Question: Is there a way to add Onchange event to the adaptive card input field that is rendered in webchat (version V4). Example changing a quantity value (Adaptive card inputfield of type number) in the checkout screen should update the Total value (Adaptive card text field)
To keep it simple....In the below image once i change the number in the input box it should update in the below text box. everything should happen on the webchat V4(React) client side

Below are the options i tried, don't have any code to submit here:
option1: Tried to add an event to quantity input field in the card coming from the bot using middleware but not able to find an option to uniquely identify the input field to add the event (can see multiple input fields based on no of items in the card)
option2: create a new card in the frontend based on the card coming from bot and add events to that new card. Is it possible to interrupt the message going to bot and send a card from the frontend ?
option3: add an update button to the card so that the total is calculated in the backend and a update card is submitted to the user
below is the payload:
'''
{
"$schema": "http://adaptivecards.io/schemas/adaptive-card.json",
"version": "1.0",
"type": "AdaptiveCard",
"body": [
{
"type": "TextBlock",
"text": "Output",
"weight": "Bolder",
"horizontalAlignment": "Center",
"size": "Large",
"id": "output",
"color": "Good"
},
{
"type": "Container",
"items": [
{
"$data": "{items}",
"type": "Container",
"items": [
{
"type": "TextBlock",
"text": " ",
"id": "line",
"spacing": "None"
},
{
"type": "Image",
"altText": "",
"id": "myimage",
"url": "{imgUrl}",
"spacing": "None",
"size": "Stretch",
"width": "1000px",
"height": "100px"
},
{
"type": "ColumnSet",
"id": "imgset",
"columns": [
{
"type": "Column",
"width": 50,
"id": "desc",
"items": [
{
"type": "TextBlock",
"text": "{description}",
"weight": "Bolder",
"spacing": "None",
"id": "desc",
"wrap": true,
"maxLines": 4
}
],
"spacing": "None"
}
],
"spacing": "None"
},
{
"type": "ColumnSet",
"spacing": "None",
"columns": [
{
"type": "Column",
"width": 50,
"id": "qty",
"items": [
{
"type": "Input.Number",
"placeholder": "Quantity",
"id": "myquantity",
"min": 0,
"max": 100,
"value": "{quantity}",
"spacing": "None"
}
],
"horizontalAlignment": "Left",
"verticalContentAlignment": "Center",
"spacing": "None"
},
{
"type": "Column",
"id": "pricec",
"items": [
{
"type": "TextBlock",
"text": "{price}",
"id": "pricet",
"horizontalAlignment": "Right",
"spacing": "None"
}
],
"verticalContentAlignment": "Center",
"horizontalAlignment": "Right",
"width": 50,
"spacing": "None"
}
],
"id": "qtypset"
},
{
"type": "ColumnSet",
"spacing": "None",
"columns": [
{
"type": "Column",
"width": 1,
"items": [
{
"type": "TextBlock",
"text": "Sub Total",
"size": "Medium",
"id": "subtotal00",
"weight": "Bolder",
"spacing": "None"
}
],
"id": "subtotal1",
"spacing": "None"
},
{
"type": "Column",
"width": 1,
"items": [
{
"type": "TextBlock",
"horizontalAlignment": "Right",
"text": "{subtotal}",
"size": "Medium",
"weight": "Bolder",
"id": "subtotalt0",
"color": "Accent",
"spacing": "None"
}
],
"id": "subtotal200",
"spacing": "None"
}
],
"id": "colsetsubtot00"
}
],
"id": "itemcontainer",
"style": "emphasis",
"spacing": "None"
}
],
"id": "rootcontainer",
"style": "accent"
},
{
"type": "ColumnSet",
"id": "totalset",
"columns": [
{
"type": "Column",
"width": 50,
"id": "totalcolumn",
"items": [
{
"type": "TextBlock",
"text": "Total",
"size": "Medium",
"isSubtle": true,
"weight": "Bolder",
"id": "total",
"color": "Dark"
}
]
},
{
"type": "Column",
"width": 50,
"items": [
{
"type": "TextBlock",
"text": "{total}",
"size": "Medium",
"id": "totaltext",
"horizontalAlignment": "Right",
"weight": "Bolder",
"color": "Accent"
}
],
"id": "totalcol2"
}
]
}
],
"id": "final"
}
'''
I am using the below example as a starting point
<URL>
webchat.js:
'''
import React from 'react';
import ReactWebChat, { createDirectLine, createStore } from 'botframework-webchat';
import directLineDisconnect from 'botframework-webchat-core/lib/actions/disconnect';
import dispatchIncomingActivityMiddleware from './dispatchIncomingActivityMiddleware';
import uuid from 'uuid';
export default class extends React.Component {
constructor(props) {
super(props);
this.store = createStore({}, dispatchIncomingActivityMiddleware(props.appDispatch, this));
this.activityMiddleware = this.setActivityMiddleware();
this.attachmentMiddleware = this.setAttachmentMiddleware();
this.state = {};
}
componentDidMount() {
this.fetchToken();
this.setSendBox();
}
componentWillUnmount(){
}
async fetchToken() {
const myHeaders = new Headers();
const userDetails = uuid.v4();
myHeaders.append('Authorization', 'Bearer ' + 'mytoken');
myHeaders.append('Content-type', 'application/json');
const res = await fetch('https://directline.botframework.com/v3/directline/tokens/generate', {
body: JSON.stringify({ user: { id: userDetails, name: userDetails }}),
method: 'POST', headers: myHeaders });
const { token } = await res.json();
console.log("My Token: " + token);
this.setState(() => ({
directLine: createDirectLine({ token })
}));
}
setActivityMiddleware(){
return () => next => card => {
return children => (
<div
className={card.activity.attachments && (card.activity.attachments[0].content.id === "output") ? card.activity.attachments && card.activity.attachments[0].content.id : ''}
>
{next(card)(children)}
</div>
);
};
}
setAttachmentMiddleware(){
return () => next => ({ card, activity, attachment: baseAttachment }) => {
let attachment = baseAttachment;
if (baseAttachment.content.body){
switch (baseAttachment.content.body[0].id) {
case 'review':
for (let i = 0; i < attachment.content.body[1].items.length; i++) {
attachment.content.body[1].items[i].items[3].columns[0].items[0].value = baseAttachment.content.body[1].items[i].items[3].columns[0].items[0].value.toString();
} //for loop
break;
default:
break;
}
}
return next({ card, activity, attachment });
};
}
setSendBox() {
this.store.dispatch({
type: 'WEB_CHAT/SET_SEND_BOX',
payload: { text: 'sample:redux-middleware' }
});
/*
this.store.dispatch({
type: 'WEB_CHAT/SEND_EVENT',
payload: { name: 'membersAdded',
value: { language: window.navigator.language }
}
}); */
}
render() {
return this.state.directLine ? (
<ReactWebChat
activityMiddleware={this.activityMiddleware}
attachmentMiddleware={this.attachmentMiddleware}
directLine={this.state.directLine}
store={this.store}
styleOptions={{
backgroundColor: 'Transparent',
hideUploadButton: true
}}
/>
) : (
<div>Connecting to bot&hellip;</div>
);
}
}
'''
dispatchIncomingActivityMiddleware.js:
'''
export default function(dispatch, thisvariable) {
return () => next => action => {
if (action.type === 'DIRECT_LINE/INCOMING_ACTIVITY') {
const { activity } = action.payload;
if (activity.from.role === 'bot'){
var inputBox=document.getElementsByClassName("css-eycyw2");
if (inputBox.length > 0){
inputBox[inputBox.length - 1].style.display='block';
}
}
}
if ((action.type === 'WEB_CHAT/SEND_POST_BACK') || (action.type === 'WEB_CHAT/SEND_MESSAGE')) {
var inputBox=document.getElementsByClassName("css-eycyw2");
if (inputBox.length > 0){
inputBox[inputBox.length - 1].style.display='none';
dispatch(setInputVisibility(true));
}
}
return next(action);
};
}
'''
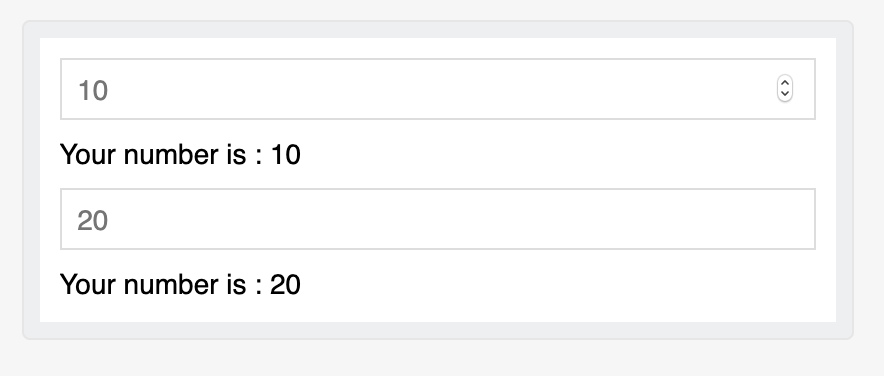
Answer: The first thing to understand is that Web Chat uses the <URL>, submit actions wouldn't be sent to the bot.
> '''
adaptiveCard.onExecuteAction = handleExecuteAction;
'''
This is how applications are supposed to use Adaptive Cards. While most of the functionality is handled on the SDK side, there are a few things the application needs to do to make Adaptive Cards work for that specific app. While you can see Web Chat assigning a function to the 'onExecuteAction' "event" property of a specific Adaptive Card instance, there is also a static counterpart of 'onExecuteAction' that could be accessed like this:
'''
AdaptiveCard.onExecuteAction = handleExecuteAction;
'''
Using the static event will apply a handler for all Adaptive Cards instead of just one, but it will be overridden by any handlers applied to specific instances. The reason I'm telling you this is because there are <URL>, and there are a few in particular that will be useful for your situation:
> '''
static onAnchorClicked: (element: CardElement, anchor: HTMLAnchorElement) => boolean = null;
static onExecuteAction: (action: Action) => void = null;
static onElementVisibilityChanged: (element: CardElement) => void = null;
static onImageLoaded: (image: Image) => void = null;
static onInlineCardExpanded: (action: ShowCardAction, isExpanded: boolean) => void = null;
static onInputValueChanged: (input: Input) => void = null;
static onParseElement: (element: CardElement, json: any, errors?: Array<HostConfig.IValidationError>) => void = null;
static onParseAction: (element: Action, json: any, errors?: Array<HostConfig.IValidationError>) => void = null;
static onParseError: (error: HostConfig.IValidationError) => void = null;
static onProcessMarkdown: (text: string, result: IMarkdownProcessingResult) => void = null;
'''
It would be possible for you to come up with a solution that uses the 'onInputValueChanged' event, which fires every time any input in the card is changed. Your handler could search the card for other elements that it needs to use as operands for its calculation, and it would also need to search the card for the element that would display the result. Rather than doing all that work every time a character is typed, I prefer a solution that searches the card just once at the beginning for the elements it will use in its calculation. An alternative to listening to events on the Adaptive Card class or an Adaptive Card instance is to listen to events on particular elements, like inputs. So my example will use the static 'onParseElement' event to get the elements it needs and then use the 'onValueChanged' event for specific input instances it finds.
Before writing the code for the handler, we need to come up with a way for the code to know which elements to use for the operands and result of the calculation. For example, you could just have the code combine every input in the card (or in a container) and put the result in the last text block found. For my example, I've come up with a naming schema that the code can use. There are two keywords, "total" and "price", and the code looks for them in each element ID. I want to make it clear that this schema is totally arbitrary and that you can do something different if you want. Here's my example card:
'''
{
"type": "AdaptiveCard",
"version": "1.0",
"body": [
{
"type": "TextBlock",
"text": "$10.00",
"id": "foo_a_price"
},
{
"type": "Input.Text",
"id": "foo_a"
},
{
"type": "TextBlock",
"text": "$2.00",
"id": "foo_b_price"
},
{
"type": "Input.Text",
"id": "foo_b"
},
{
"type": "TextBlock",
"text": "total",
"id": "total_foo"
}
],
"actions": [
{
"type": "Action.Submit",
"title": "Submit"
}
]
}
'''
You might be able to guess from looking at this that the idea is for one text block to have an ID that starts with "total_" and has some identifier after it. The quantities you want to add up start with that same identifier, and the price you want to multiply with each quantity has the same ID as the quantity but with the suffix "_price". I recommend using number inputs instead of text inputs, but this example shows that text still works. And here is the code for my example app that reads the schema:
'''
import * as adaptiveCardsPackage from 'adaptivecards';
adaptiveCardsPackage.AdaptiveCard.onParseElement = element => {
const PREFIX_TOTAL = 'total_';
const SUFFIX_PRICE = '_price';
if (element.id && element.id.startsWith(PREFIX_TOTAL)) {
const itemPrefix = element.id.slice(PREFIX_TOTAL.length);
const card = element.getRootElement();
const inputs = card.getAllInputs().filter(input => input.id.startsWith(itemPrefix));
const products = {};
for (const input of inputs) {
const priceElement = card.getElementById(input.id + SUFFIX_PRICE);
const price = Number(priceElement.text.replace(/[^0-9.-]+/g, '')) || 0;
// 'sender' will be the same as 'input'.
// You could capture the input const instead of using the argument,
// but I'm demonstrating that you don't need to.
input.onValueChanged = sender => {
const quantity = Number(sender.value) || 0;
products[sender.id] = price * quantity;
const sum = Object.values(products).reduce((a, b) => a + b);
element.setText("$" + sum.toFixed(2));
element.renderedElement.replaceWith(element.render());
};
}
}
};
'''
I have reason to believe that this change to the 'AdaptiveCard' class will automatically be applied to the 'AdaptiveCard' class in the package that Web Chat imports, since it's the same class in the same package. However, Web Chat now allows you to provide your own Adaptive Cards package as a property, so you can make sure Web Chat is using the package with your special event handler:
'''
<ReactWebChat
directLine={createDirectLine({secretOrToken})}
adaptiveCardsPackage={adaptiveCardsPackage}
/>
'''